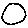
Label: circle